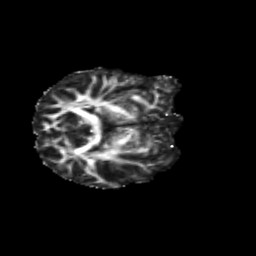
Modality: FA
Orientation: axial
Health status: ill
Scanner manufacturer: siemens
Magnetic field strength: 3 T
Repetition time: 13.7 s
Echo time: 0.098 s